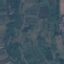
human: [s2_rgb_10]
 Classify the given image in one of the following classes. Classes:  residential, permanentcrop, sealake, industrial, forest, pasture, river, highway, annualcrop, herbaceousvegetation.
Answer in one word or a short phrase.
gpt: PermanentCrop